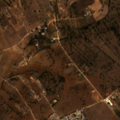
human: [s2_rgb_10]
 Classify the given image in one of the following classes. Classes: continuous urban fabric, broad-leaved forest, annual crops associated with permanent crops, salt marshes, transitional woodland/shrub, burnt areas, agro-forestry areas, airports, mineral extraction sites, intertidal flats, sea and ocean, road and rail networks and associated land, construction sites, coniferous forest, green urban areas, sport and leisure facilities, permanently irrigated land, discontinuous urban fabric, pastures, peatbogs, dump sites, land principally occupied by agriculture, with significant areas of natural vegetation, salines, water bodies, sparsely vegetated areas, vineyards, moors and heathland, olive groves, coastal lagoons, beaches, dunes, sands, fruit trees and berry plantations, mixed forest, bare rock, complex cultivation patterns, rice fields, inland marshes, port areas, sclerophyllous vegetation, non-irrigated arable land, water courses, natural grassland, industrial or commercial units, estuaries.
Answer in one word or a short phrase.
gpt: discontinuous urban fabric, vineyards, annual crops associated with permanent crops, complex cultivation patterns, sclerophyllous vegetation